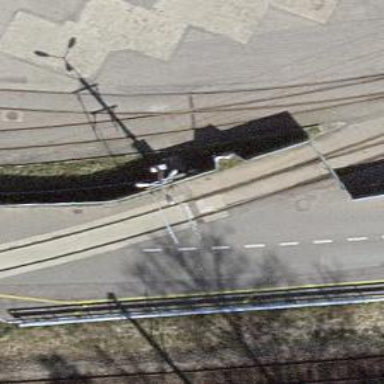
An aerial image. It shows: Railway switch.